Field crop: maize
Growth stage: 2
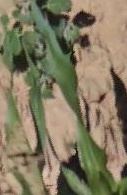
Species: maize